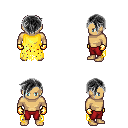
a pixel art fantasy rpg character, male body template, human, tanned skin, yellow tattered cape, red pants, gray pixie cut hairstyle, gold gloves, four views (front, back, left, right), 2x2 character sprite sheet, small pixel art, hard edges, no anti-aliasing